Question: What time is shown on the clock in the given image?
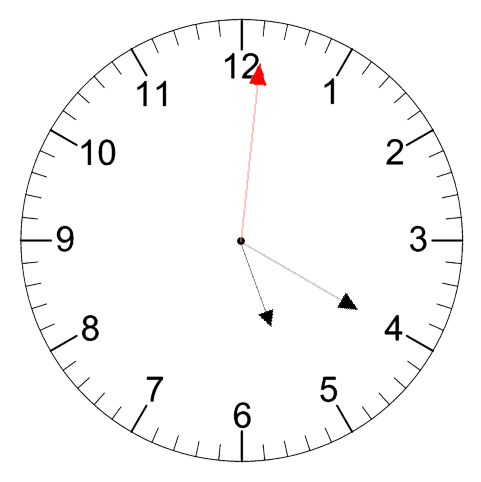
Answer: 05:20:01